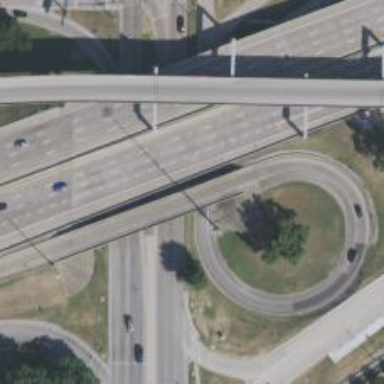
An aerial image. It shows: Secondary link road crossing over bridge.